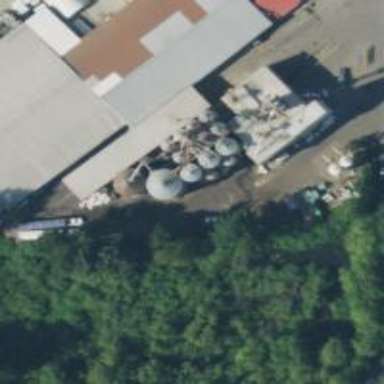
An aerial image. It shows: Silo.